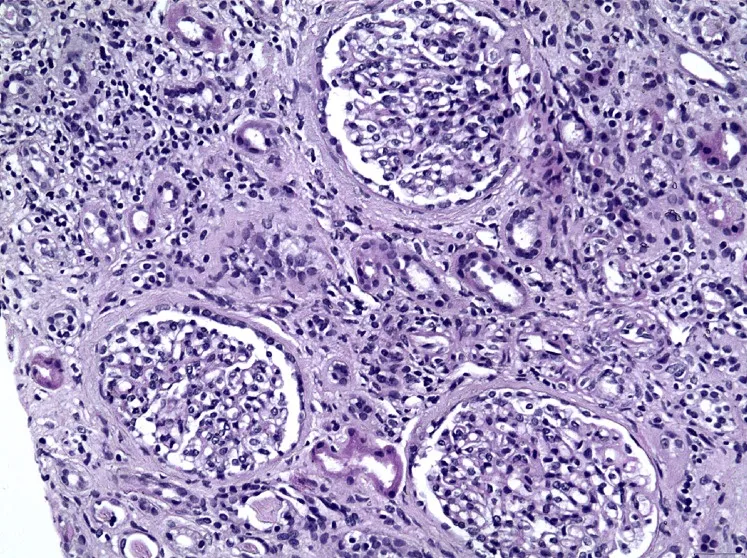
Active tubulointerstitial inflammation with areas of tubulitis, as well as moderate interstitial fibrosis and tubular atrophy (H&E x100). . H&E, hematoxylin and eosin.
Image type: pathology (h&e)